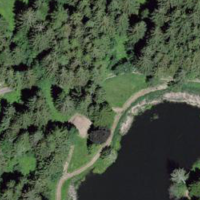
EUNIS habitat code: 43
Species observed at this site:
Episyrphus balteatus
Astrantia major
Caltha palustris
Menyanthes trifoliata
Fagus sylvatica
Filipendula ulmaria